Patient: sex M, age 45
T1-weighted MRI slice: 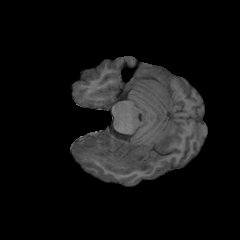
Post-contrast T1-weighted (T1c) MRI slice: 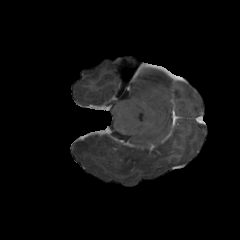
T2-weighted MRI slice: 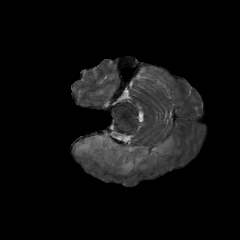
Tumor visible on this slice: yes
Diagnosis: Astrocytoma, IDH-mutant
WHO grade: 2